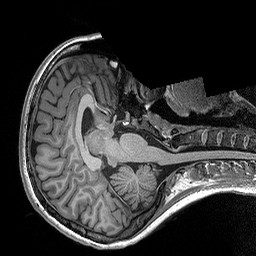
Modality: T1w
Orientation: axial
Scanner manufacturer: siemens
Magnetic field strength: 3 T
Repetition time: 2.3 s